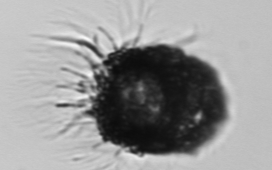
Label: Stenosemella_pacifica